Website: bh-photo
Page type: account-dashboard
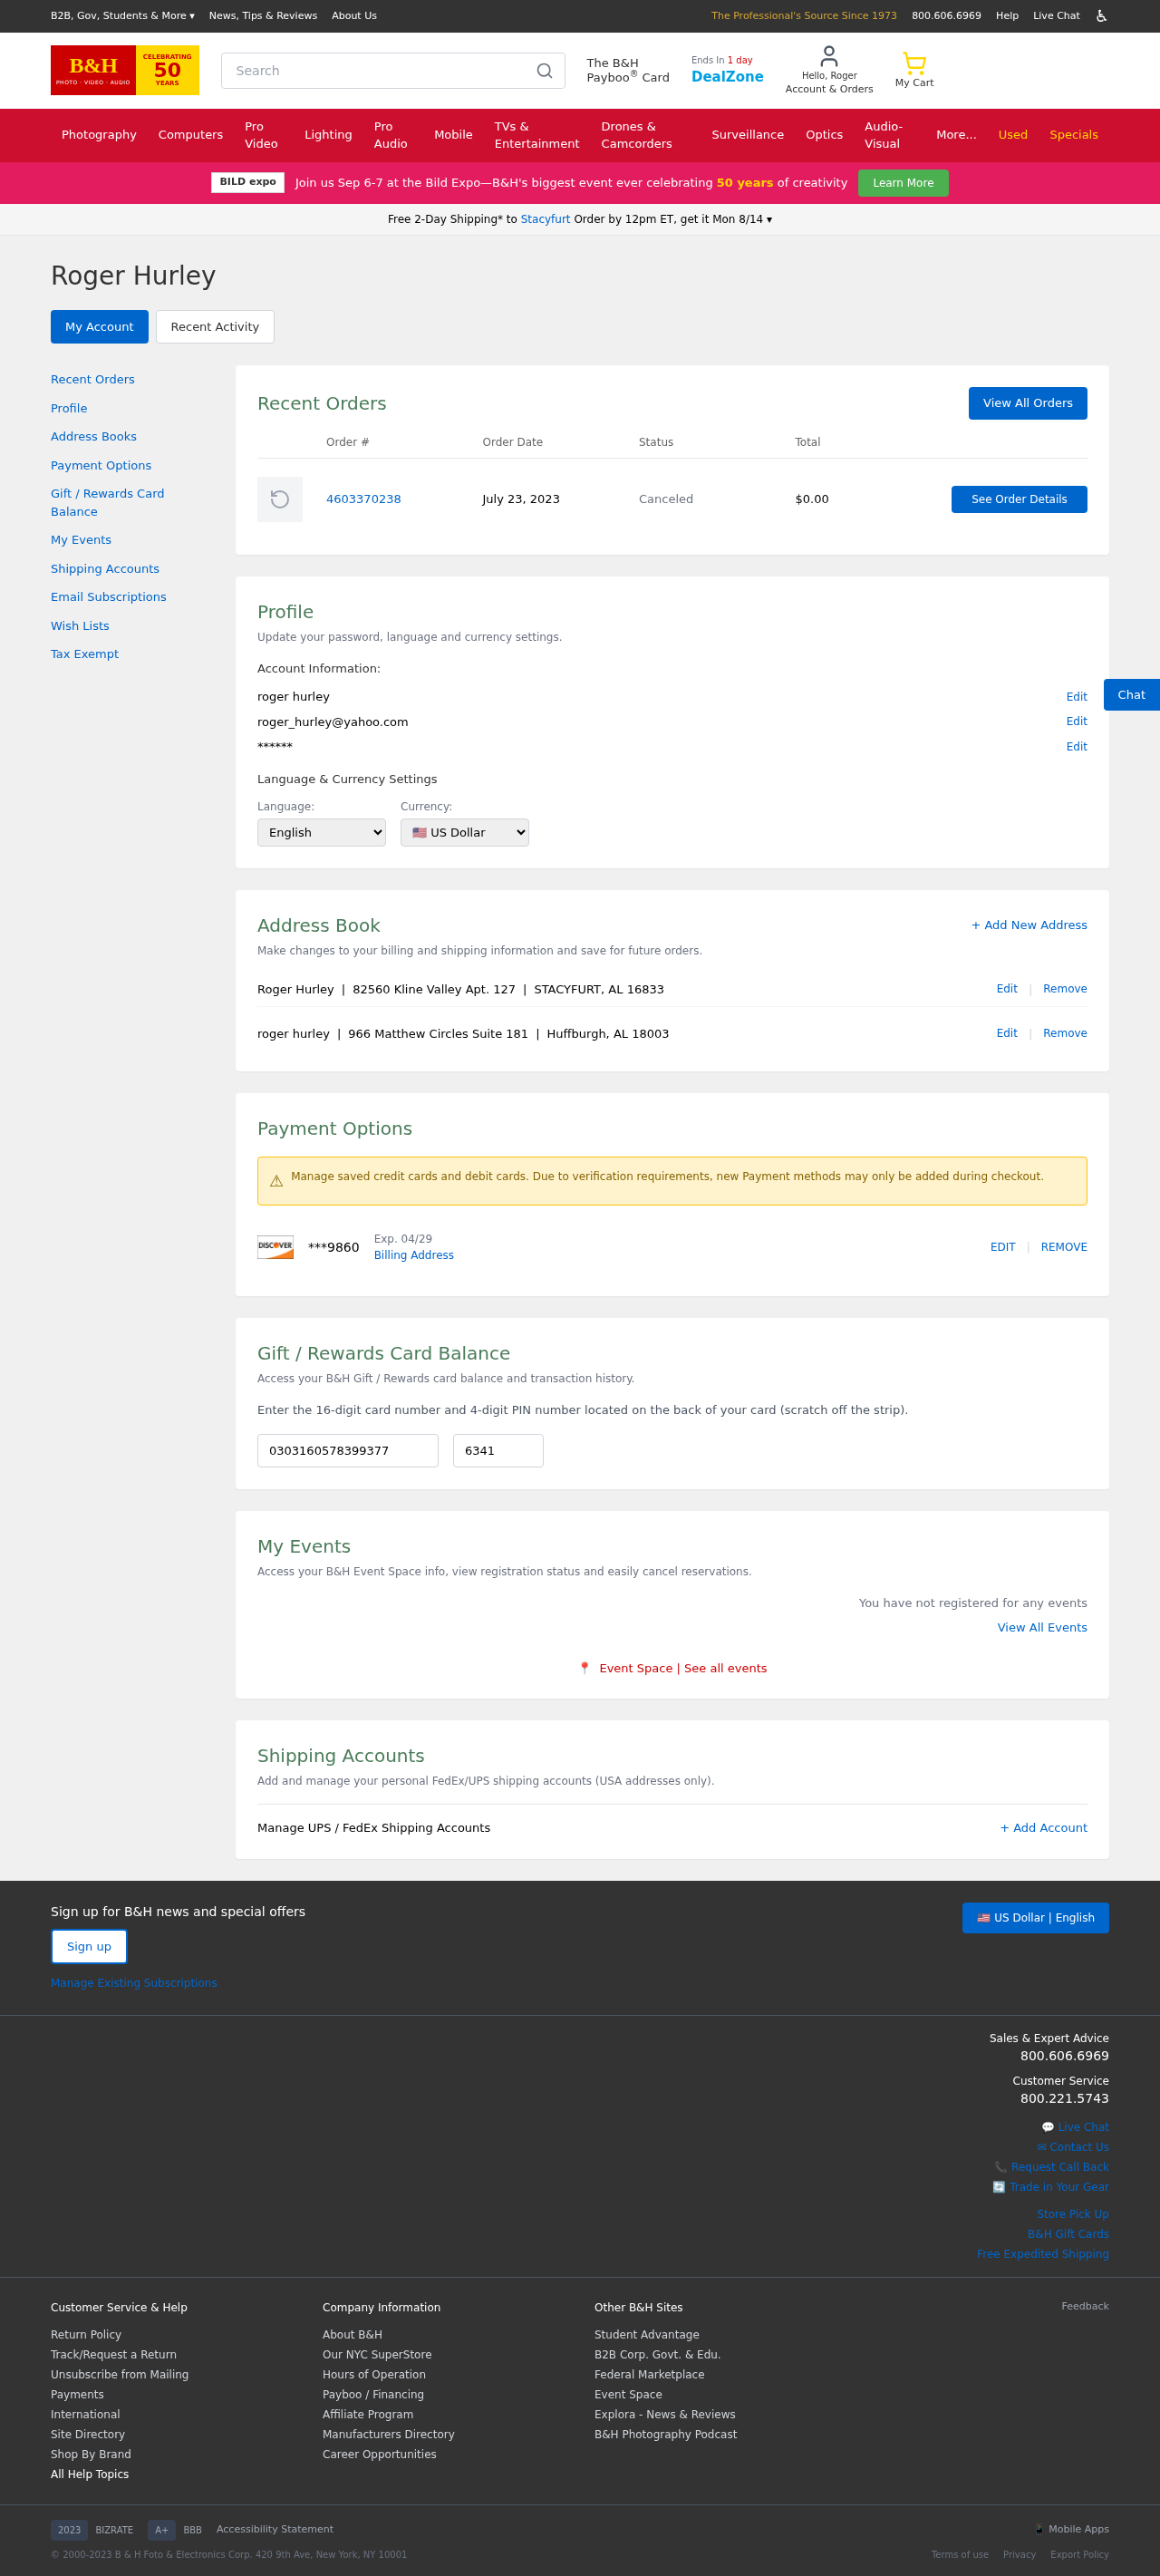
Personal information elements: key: PII_CARD_EXPIRY
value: Exp. 04/29
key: PII_CARD_LAST4
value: ***9860
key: PII_CITY
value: Stacyfurt
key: PII_EMAIL
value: roger_hurley@yahoo.com
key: PII_FIRSTNAME
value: Roger
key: PII_FULLNAME
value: Roger Hurley
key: PII_LOCATION1_CITY_STATE_ZIP
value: Huffburgh, AL 18003
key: PII_LOCATION1_STREET
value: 966 Matthew Circles Suite 181
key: PII_STREET
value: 82560 Kline Valley Apt. 127
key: PII_FULLNAME2
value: roger hurley
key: PII_FULLNAME3
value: Roger Hurley
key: PII_CITY_STATE_ZIP
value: STACYFURT, AL 16833
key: PII_FULLNAME4
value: roger hurley
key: PII_GIFT_CODE
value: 0303160578399377
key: PII_GIFT_PIN
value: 6341
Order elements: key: ORDER_ID
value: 4603370238
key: ORDER_DATE
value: July 23, 2023
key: ORDER_TOTAL
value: $0.00
Search elements: key: HEADER_SEARCH
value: Search